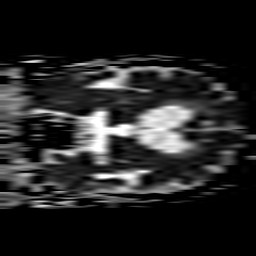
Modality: ADC
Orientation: coronal
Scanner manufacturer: philips
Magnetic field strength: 3 T
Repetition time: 3.08 s
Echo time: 0.076 s